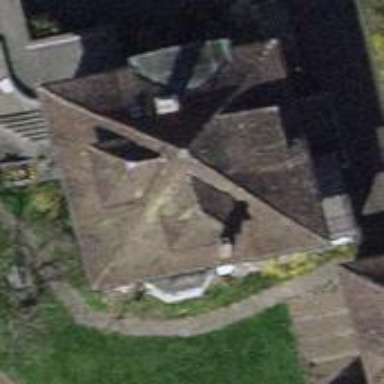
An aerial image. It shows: Brown building with pyramidal roof.